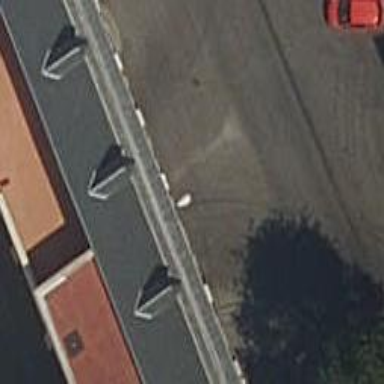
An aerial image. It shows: Residential road with asphalt surface passing through building tunnel.